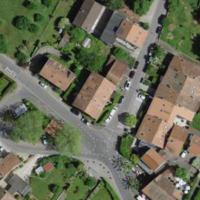
EUNIS habitat code: 55
Species observed at this site:
Luscinia megarhynchos
Nerium oleander
Fagus sylvatica